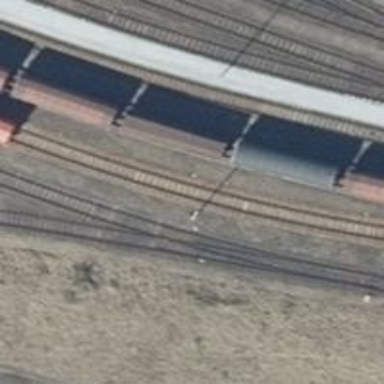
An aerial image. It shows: Railway yard.